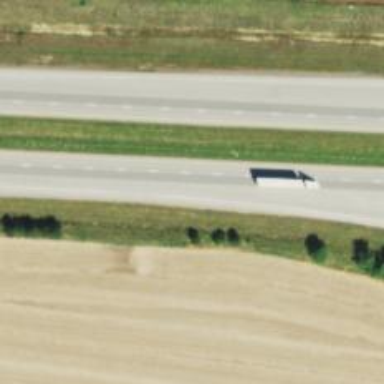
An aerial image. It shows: Trunk link highway.